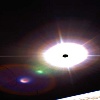
Label: sunburn